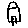
Label: house